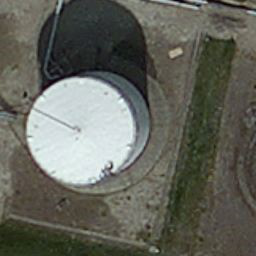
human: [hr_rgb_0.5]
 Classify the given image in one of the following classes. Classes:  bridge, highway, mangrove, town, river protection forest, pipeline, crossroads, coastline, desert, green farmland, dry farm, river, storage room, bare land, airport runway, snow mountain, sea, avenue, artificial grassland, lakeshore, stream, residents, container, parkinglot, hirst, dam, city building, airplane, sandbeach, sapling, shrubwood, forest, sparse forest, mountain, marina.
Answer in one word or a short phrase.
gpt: storage room